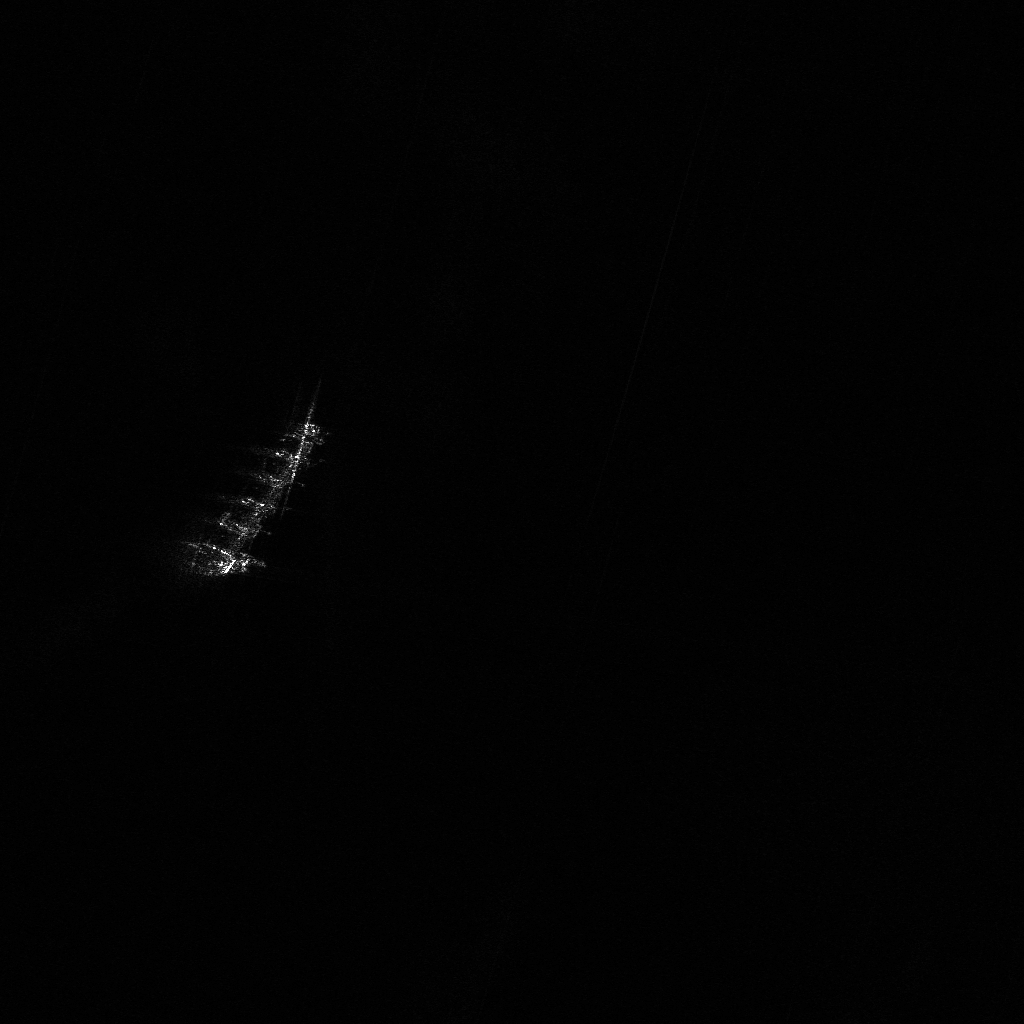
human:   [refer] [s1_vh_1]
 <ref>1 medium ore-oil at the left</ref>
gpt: <box>[[22, 38, 27, 57, 32]]</box>